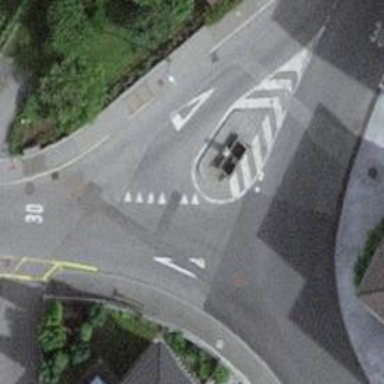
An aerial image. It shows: Road with "give way" sign.